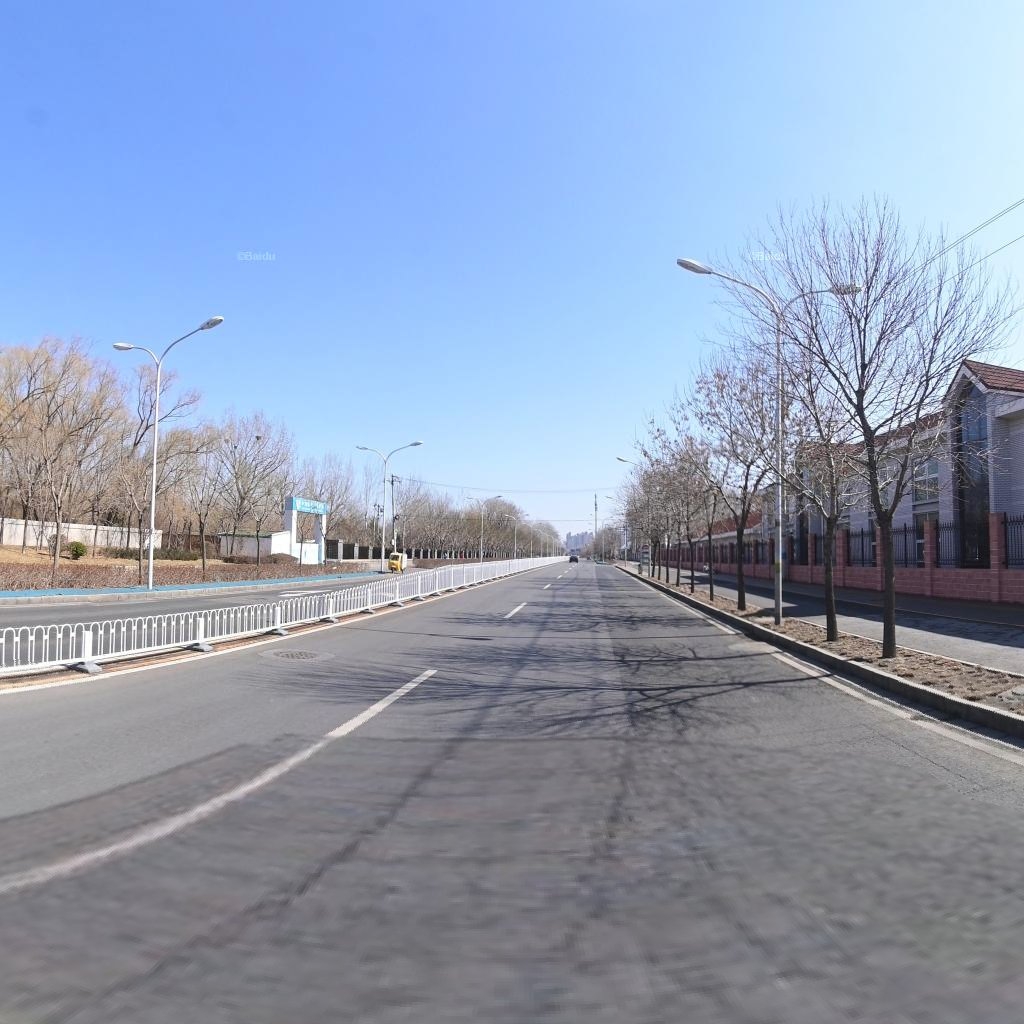
Region: Chaoyang
Road damage annotations: longitudinal crack, manhole cover